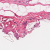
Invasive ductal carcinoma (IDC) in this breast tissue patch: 0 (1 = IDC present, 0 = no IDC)